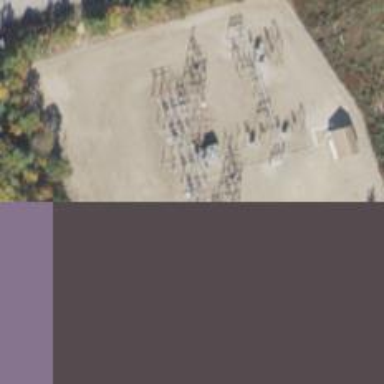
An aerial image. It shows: Switch for power supply.